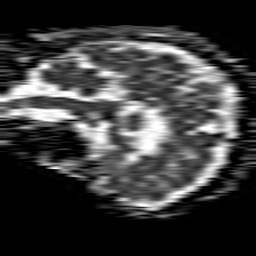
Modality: ADC
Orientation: sagittal
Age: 61
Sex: female
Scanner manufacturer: philips
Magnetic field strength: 1.5 T
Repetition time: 4.6 s
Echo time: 0.08517 s